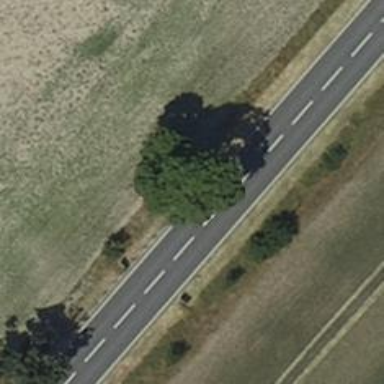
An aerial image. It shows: Deciduous tree with broadleaved leaves.